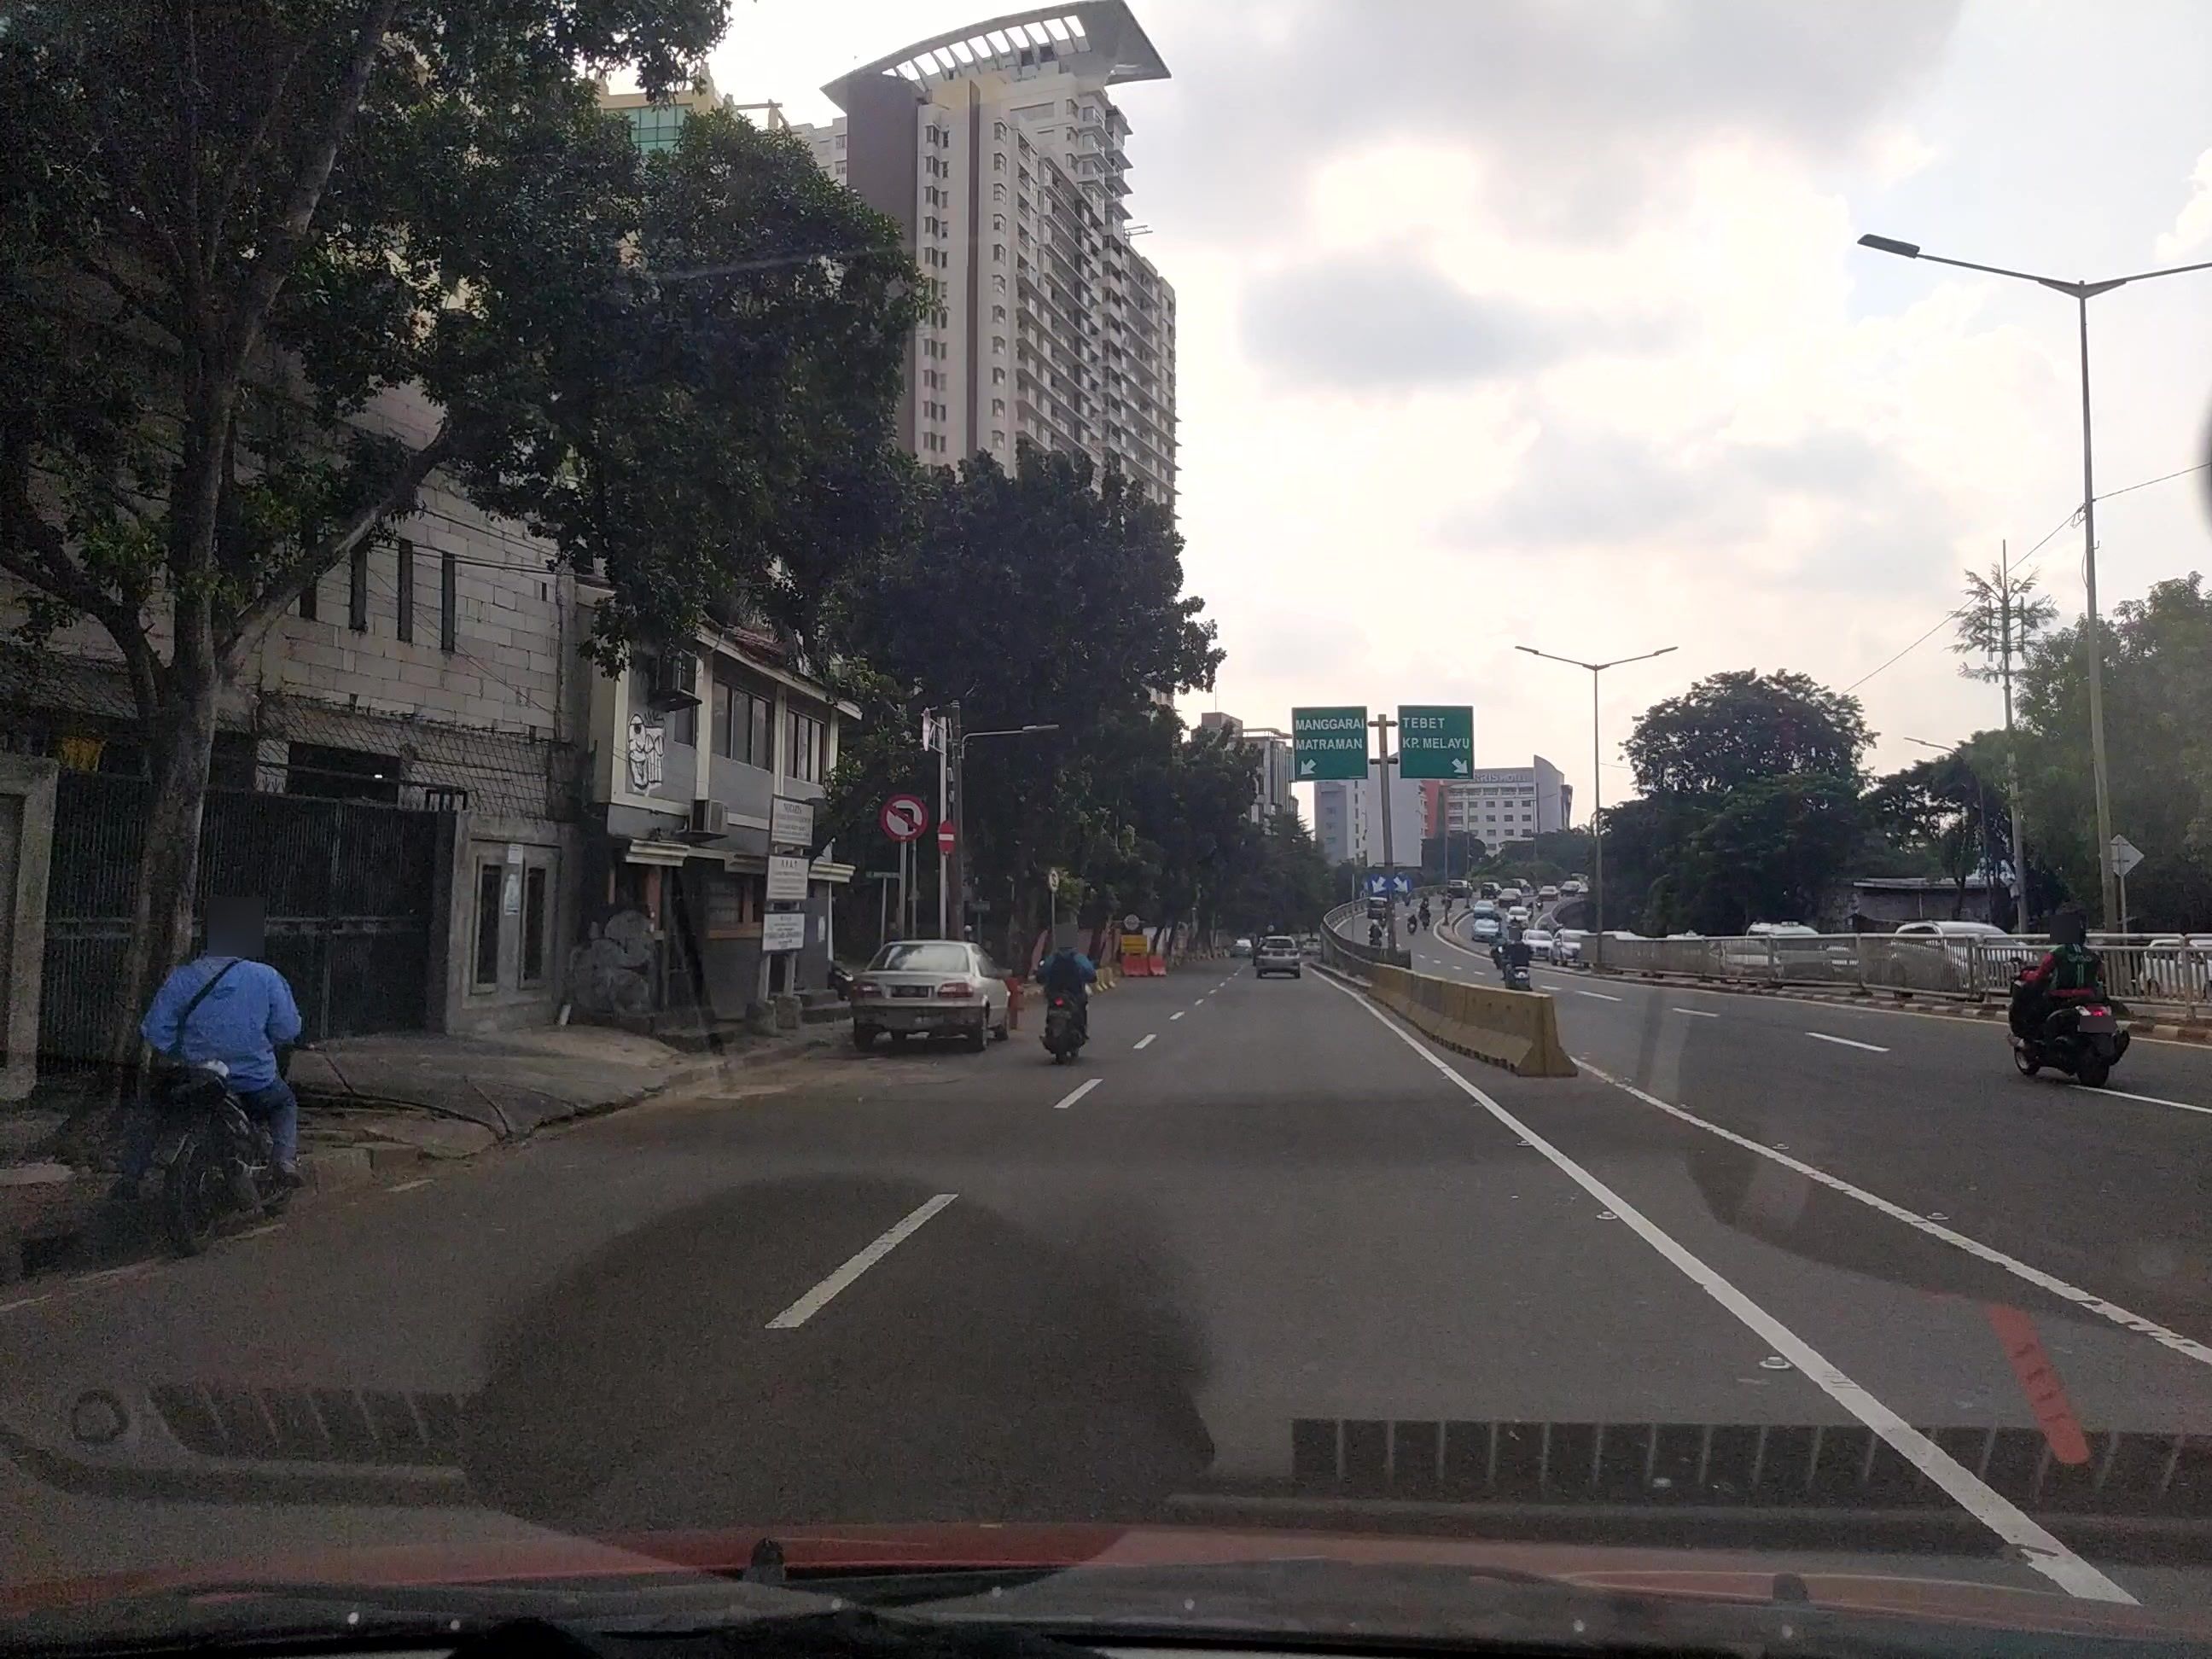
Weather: cloudy
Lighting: day
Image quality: good
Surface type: driving surface
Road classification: primary
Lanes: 4
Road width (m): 10
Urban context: urban centre
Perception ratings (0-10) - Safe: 4.08, Lively: 9.02, Beautiful: 7.93, Boring: 3.04, Depressing: 2.61, Wealthy: 3.11